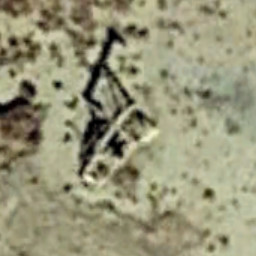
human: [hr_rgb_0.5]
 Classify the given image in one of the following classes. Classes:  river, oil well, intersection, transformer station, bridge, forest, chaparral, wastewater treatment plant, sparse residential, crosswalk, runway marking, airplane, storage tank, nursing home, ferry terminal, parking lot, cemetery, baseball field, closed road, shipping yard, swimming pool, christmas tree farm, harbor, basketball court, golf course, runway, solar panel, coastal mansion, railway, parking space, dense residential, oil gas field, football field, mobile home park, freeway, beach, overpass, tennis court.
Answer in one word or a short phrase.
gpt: oil well